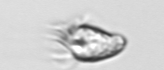
Label: Paratontonia_gracillima